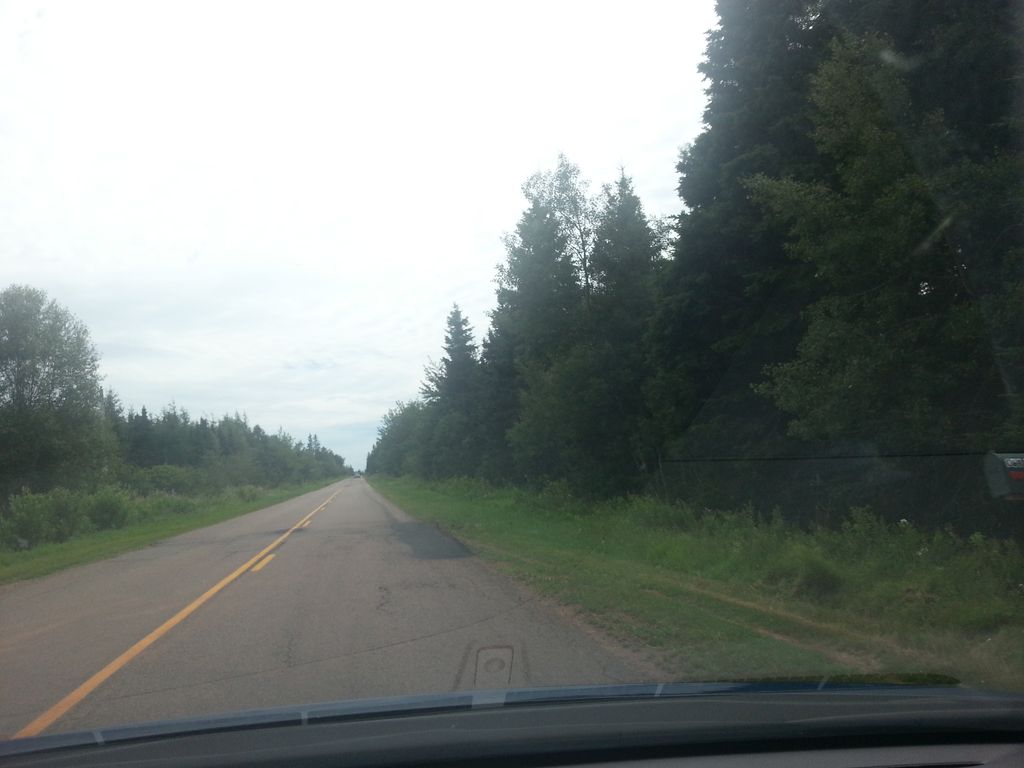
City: charlottetown